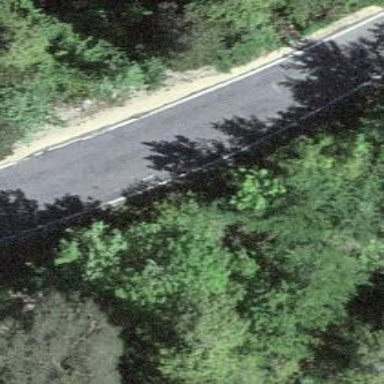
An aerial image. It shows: Tertiary road.